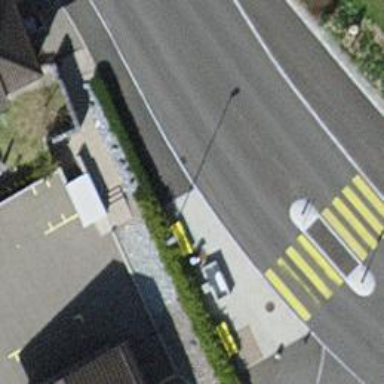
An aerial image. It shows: Bench.